Interaction volume radius: 10 \u00c5
Interaction volume height: 20 \u00c5
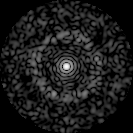
Disorder parameter: 0.7981